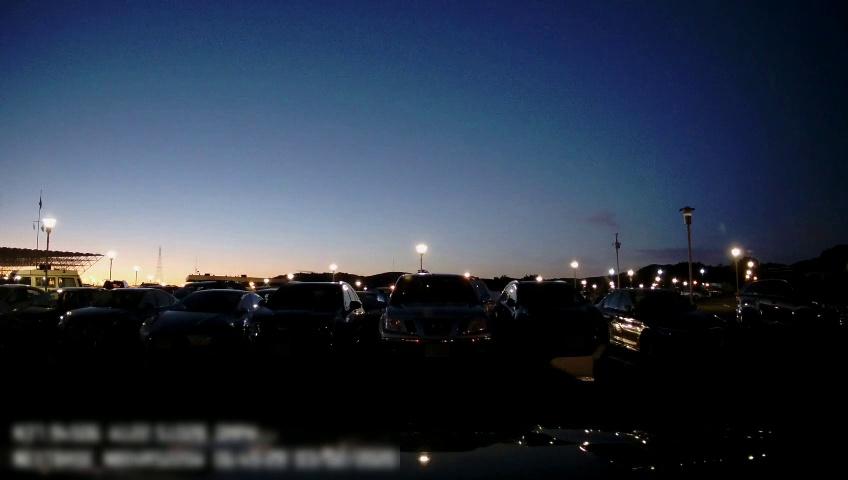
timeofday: Night
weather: Other
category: Drivable Space
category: Vehicles | SUV
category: Vehicles | Car
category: Vehicles | SUV
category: Vehicles | Truck
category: Vehicles | SUV
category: Vehicles | Car
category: Vehicles | Car
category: Vehicles | Car
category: Vehicles | Car
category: Vehicles | Other LV
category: Vehicles | SUV